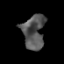
Tissue: prostate
Cell type: T cells
Senescence score: 0.3252
Nuclear area (px): 729
Mean DAPI intensity: 85.667